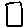
Label: square